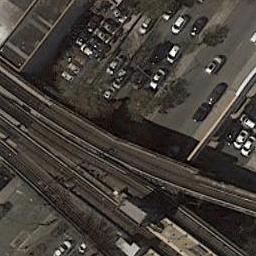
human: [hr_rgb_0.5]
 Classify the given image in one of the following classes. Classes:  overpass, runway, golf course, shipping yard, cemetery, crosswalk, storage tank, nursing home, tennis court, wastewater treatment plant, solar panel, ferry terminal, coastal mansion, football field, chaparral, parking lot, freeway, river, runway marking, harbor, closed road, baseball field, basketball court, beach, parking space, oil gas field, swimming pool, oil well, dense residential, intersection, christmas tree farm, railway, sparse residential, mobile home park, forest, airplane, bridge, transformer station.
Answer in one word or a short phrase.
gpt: railway